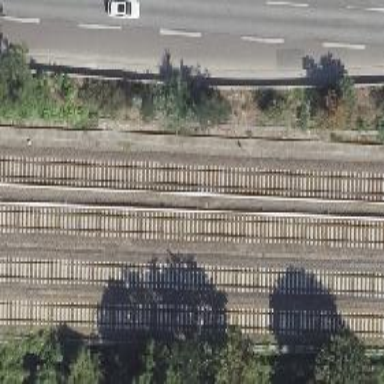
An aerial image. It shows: Railway milestone.